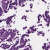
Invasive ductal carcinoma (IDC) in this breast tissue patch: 1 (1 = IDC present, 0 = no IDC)